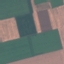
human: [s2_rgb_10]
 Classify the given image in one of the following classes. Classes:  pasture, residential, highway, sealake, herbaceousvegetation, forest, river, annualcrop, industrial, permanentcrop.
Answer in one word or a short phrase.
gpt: AnnualCrop